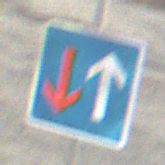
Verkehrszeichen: VorrangVorGegenverkehr
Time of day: SunriseSunset
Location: Outdoor (RoadRail)
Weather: PartlyCloudy
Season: NotSpecified
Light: Natural